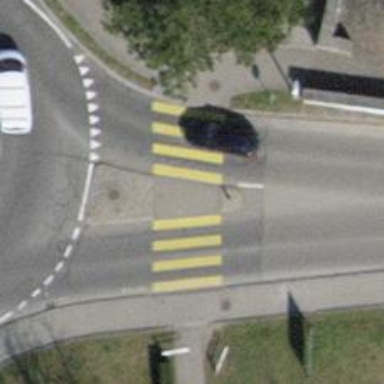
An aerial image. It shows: Uncontrolled zebra crossing with pedestrian island.